Chest X-ray:
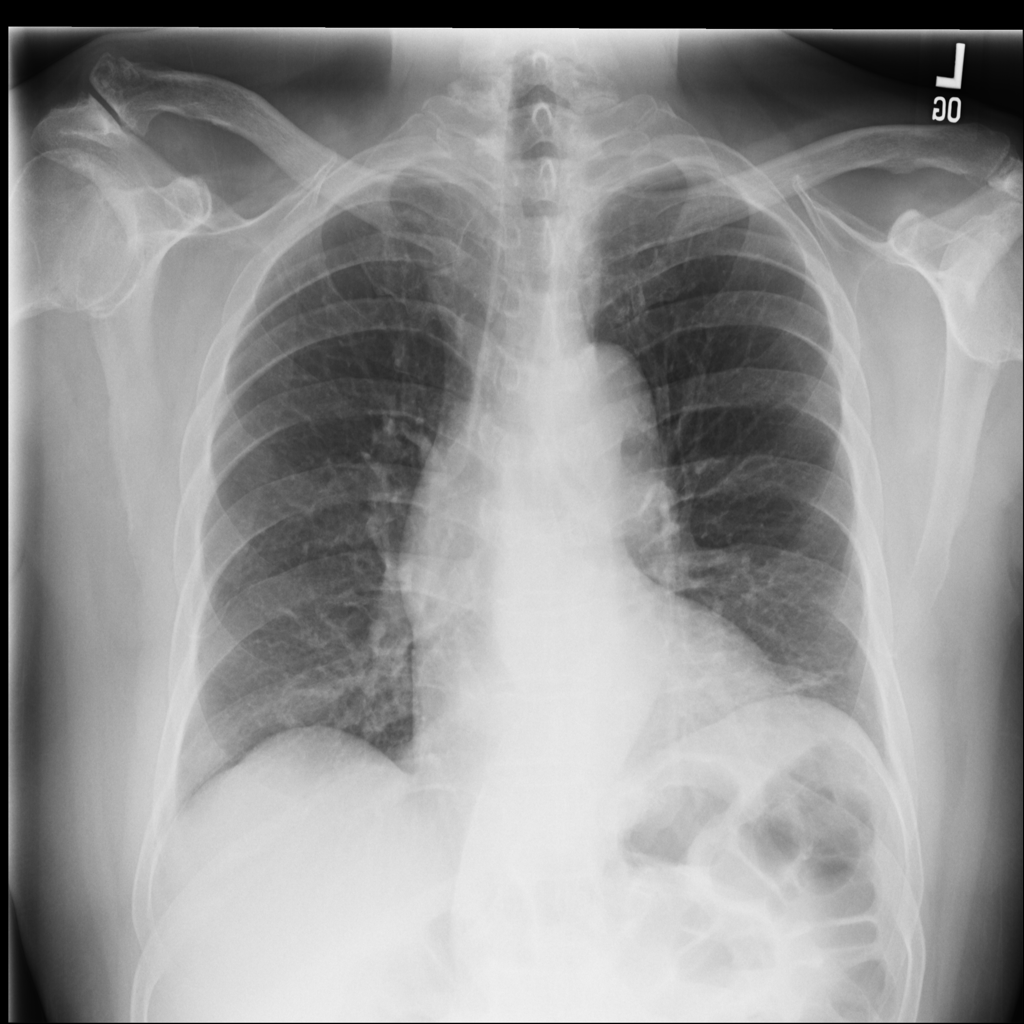
No abnormal finding: yes